Question:
<URL>
when I choose the city Med , it passed to the TableVC not to the FirstVC (MainVC)
can I do that ? segue to the mainVC with the data passed through
the container (TableVC) ?
here what I did so far
MainVC
Empty
TableVC
'''
import UIKit
class passedViewController: UITableViewController {
@IBOutlet weak var passcelltow: UITableViewCell!
@IBOutlet weak var passcell: UITableViewCell!
var passedCity1 = "khtr lmdyn@ lwl~"
var passedCity2 = "khtr lmdyn@ lthny@"
override func viewDidLoad() {
super .viewDidLoad()
passcell.textLabel?.text = passedCity1
passcelltow.textLabel?.text = passedCity2
}
}
'''
Table 1 with data to pass to the TableVC
import UIKit
'''
class city2ViewController: UIViewController , UITableViewDelegate , UITableViewDataSource{
@IBOutlet weak var tableView: UITableView!
var city2 = ["RUH" , "Med" , "Jed"]
override func viewDidLoad() {
super.viewDidLoad()
tableView.delegate = self
tableView.dataSource = self
}
func tableView(_ tableView: UITableView, numberOfRowsInSection section: Int) -> Int {
return city2.count
}
func tableView(_ tableView: UITableView, cellForRowAt indexPath: IndexPath) -> UITableViewCell {
let cell = UITableViewCell()
print(indexPath.row)
cell.textLabel?.text = city2[indexPath.row]
return cell
}
func tableView(_ tableView: UITableView, didSelectRowAt indexPath: IndexPath) {
performSegue(withIdentifier: "show", sender: city2[indexPath.row])
}
override func prepare(for segue: UIStoryboardSegue, sender: Any?) {
let passing = segue.destination as! passedViewController
passing.passedCity2 = sender as! String
}
}
'''
Table 2 is the same ..
commend error
> 0 1 2 Could not cast value of type 'UIViewController' (0x107a10288) to
'table_view_test_pass.passedViewController' (0x105dbfdf8). (lldb)
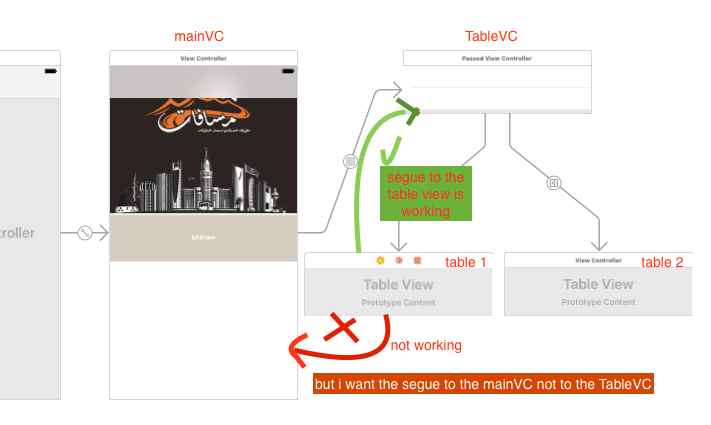
Answer: You can pass data via segues or protocols. Since you are using segues i will show you a complete example and how to do it the right way in Swift 3. Using only two ViewControllers.
1. Create two UITextFields in the main "ViewController".
2. Create a new view controller of type UIViewController call it "MainTabelViewController" and add a tableView in it. Select content Dynamic prototypes Style Grouped and create 1 prototype cell and add a UILabel to it for the city name. "Don't forget the put the cell identifier name". I called it "cell".
3. Add the delegates and data sources to the class and add its functions like in code.
4. Create a segue from the main view controller to the main table view controller. And create another segue the opposite direction. "Don't forget the put the segue identifier names" I called them "toCity" & "toMain"
5. Create a "CityTableViewCell" controller of type UITableViewCell and create an IBOutlet of UILabel type where you will save the city name in as a text.
Edit this part in the 'AppDelegate.swift' To delete the city names saved using in the 'UserDefaults' every time the app is launched. So i wont populate the 'UITextFields' randomly every time.
'''
import UIKit
@UIApplicationMain
class AppDelegate: UIResponder, UIApplicationDelegate {
var window: UIWindow?
var userDefaults: UserDefaults!
func application(_ application: UIApplication, didFinishLaunchingWithOptions launchOptions: [UIApplicationLaunchOptionsKey: Any]?) -> Bool {
// Override point for customization after application launch.
userDefaults = UserDefaults.standard
userDefaults.removeObject(forKey: "City One")
userDefaults.removeObject(forKey: "City Two")
return true
}
'''
This is the ordinary main 'ViewController.swift' where you have your 'UITextFields' in. I distinguish which 'UITextField' did the user click on using the tags. You need to add also the 'UITextFieldDelegate' protocol to be able to use the the 'textFieldDidBeginEditing' function. And i also save the selected city names using 'UserDefaults' class to call them when user chooses the other city.
'''
import UIKit
class ViewController: UIViewController, UITextFieldDelegate {
@IBOutlet var cityOneLabel: UITextField!
@IBOutlet var cityTwoLabel: UITextField!
@IBOutlet var continueButton: UIButton!
var selectedCityOne = ""
var selectedCityTwo = ""
var userDefaults: UserDefaults!
override func viewDidLoad() {
super.viewDidLoad()
cityOneLabel.delegate = self
cityTwoLabel.delegate = self
cityOneLabel.tag = 1
cityTwoLabel.tag = 2
continueButton.isEnabled = false
}
override func viewDidAppear(_ animated: Bool) {
userDefaults = UserDefaults.standard
cityOneLabel.text = selectedCityOne
cityTwoLabel.text = selectedCityTwo
if selectedCityOne != "" {
userDefaults.set(selectedCityOne, forKey: "City One")
} else {
cityOneLabel.text = userDefaults.string(forKey: "City One")
}
if selectedCityTwo != "" {
userDefaults.set(selectedCityTwo, forKey: "City Two")
} else {
cityTwoLabel.text = userDefaults.string(forKey: "City Two")
}
if cityOneLabel.text != "" && cityTwoLabel.text != "" {
continueButton.isEnabled = true
} else {
continueButton.isEnabled = false
}
}
override func didReceiveMemoryWarning() {
super.didReceiveMemoryWarning()
// Dispose of any resources that can be recreated.
}
@IBAction func continueButtonAction(_ sender: UIButton) {
//Later on continue after selecting the cities
}
func textFieldDidBeginEditing(_ textField: UITextField) {
performSegue(withIdentifier: "toCity", sender: textField.tag)
}
override func prepare(for segue: UIStoryboardSegue, sender: Any?) {
if segue.identifier == "toCity" {
guard let cityVC = segue.destination as? MainTableViewController else {
return
}
cityVC.selectedTextField = sender as! Int
}
}
}
'''
In the 'CityTabelViewCell.swift' add the 'IBOutlet UILabel' for the city name.
'''
import UIKit
class CityTableViewCell: UITableViewCell {
@IBOutlet var cityNameLabel: UILabel!
override func awakeFromNib() {
super.awakeFromNib()
// Initialization code
}
override func setSelected(_ selected: Bool, animated: Bool) {
super.setSelected(selected, animated: animated)
// Configure the view for the selected state
}
}
'''
For the 'MainTabelViewController.swift' write this:
Here is where i create an array of strings to populate my table view 'UILabels' with.
'''
import UIKit
class MainTableViewController: UIViewController, UITableViewDelegate, UITableViewDataSource {
@IBOutlet var cityTabelView: UITableView!
var cityNamesArray = ["Cairo", "Alexandria", "Suez"]
var selectedTextField = Int()
var selectedCityName = ""
override func viewDidLoad() {
super.viewDidLoad()
cityTabelView.delegate = self
cityTabelView.dataSource = self
// Do any additional setup after loading the view.
}
override func didReceiveMemoryWarning() {
super.didReceiveMemoryWarning()
// Dispose of any resources that can be recreated.
}
func numberOfSections(in tableView: UITableView) -> Int {
return 1
}
func tableView(_ tableView: UITableView, cellForRowAt indexPath: IndexPath) -> UITableViewCell {
let cell = tableView.dequeueReusableCell(withIdentifier: "cell", for: indexPath) as! CityTableViewCell
cell.cityNameLabel.text = cityNamesArray[indexPath.row]
return cell
}
func tableView(_ tableView: UITableView, numberOfRowsInSection section: Int) -> Int {
return cityNamesArray.count
}
func tableView(_ tableView: UITableView, didSelectRowAt indexPath: IndexPath) {
selectedCityName = cityNamesArray[indexPath.row]
performSegue(withIdentifier: "toMain", sender: self)
}
func tableView(_ tableView: UITableView, titleForHeaderInSection section: Int) -> String? {
var title = ""
if selectedTextField == 1 {
title = "City One"
} else if selectedTextField == 2 {
title = "City Two"
}
return title
}
// MARK: - Navigation
// In a storyboard-based application, you will often want to do a little preparation before navigation
override func prepare(for segue: UIStoryboardSegue, sender: Any?) {
if segue.identifier == "toMain" {
guard let mainVC = segue.destination as? ViewController else {
return
}
if selectedTextField == 1 {
mainVC.selectedCityOne = selectedCityName
} else if selectedTextField == 2 {
mainVC.selectedCityTwo = selectedCityName
}
}
}
}
'''
This is how my layout looks like. Try it. I just added a continue button too if the user will have to go to another 'UIViewController' after selecting the two cities.
<URL>
<URL>